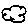
Label: cloud